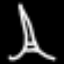
Label: The Eiffel Tower